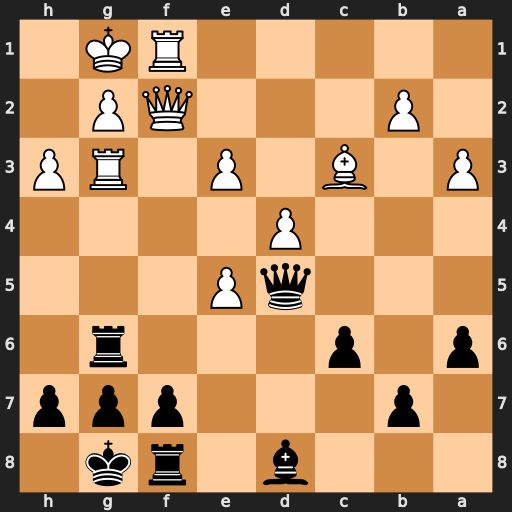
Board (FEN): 3b1rk1/1p3ppp/p1p3r1/3qP3/3P4/P1B1P1RP/1P3QP1/5RK1
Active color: b
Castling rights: -
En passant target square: -
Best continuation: Bh4 Rf3 Bxf2+